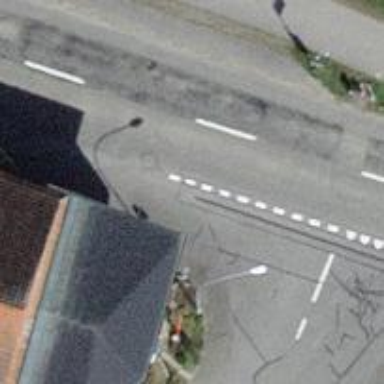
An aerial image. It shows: Bus stop with platform for public transport.